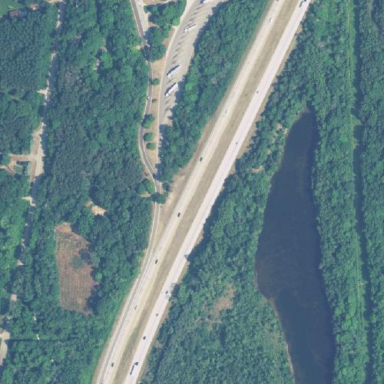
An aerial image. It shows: Rest area along the road.